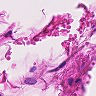
Metastatic tissue present: no